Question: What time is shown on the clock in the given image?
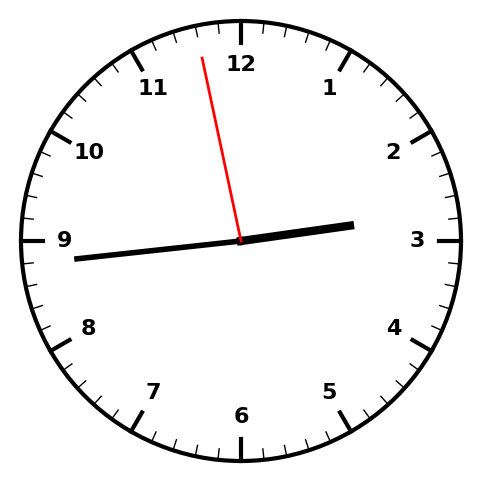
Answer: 02:43:58